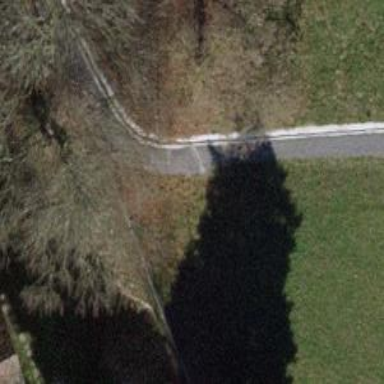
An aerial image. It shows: Gravel steps.